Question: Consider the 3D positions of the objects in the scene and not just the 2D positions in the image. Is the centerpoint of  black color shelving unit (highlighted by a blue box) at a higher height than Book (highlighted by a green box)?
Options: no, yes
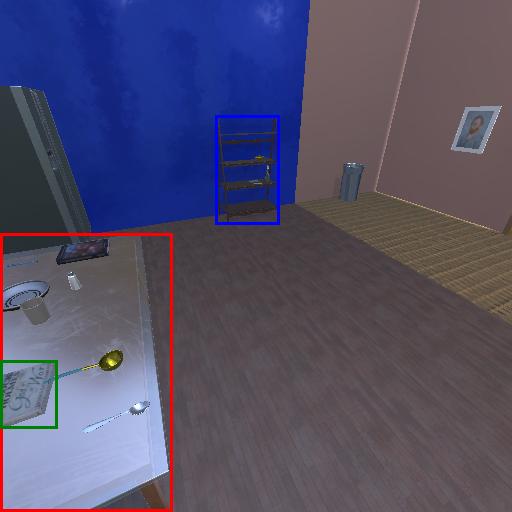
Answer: no